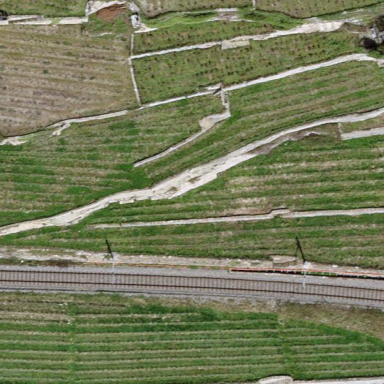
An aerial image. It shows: Vineyard where grapes are grown.